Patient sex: M
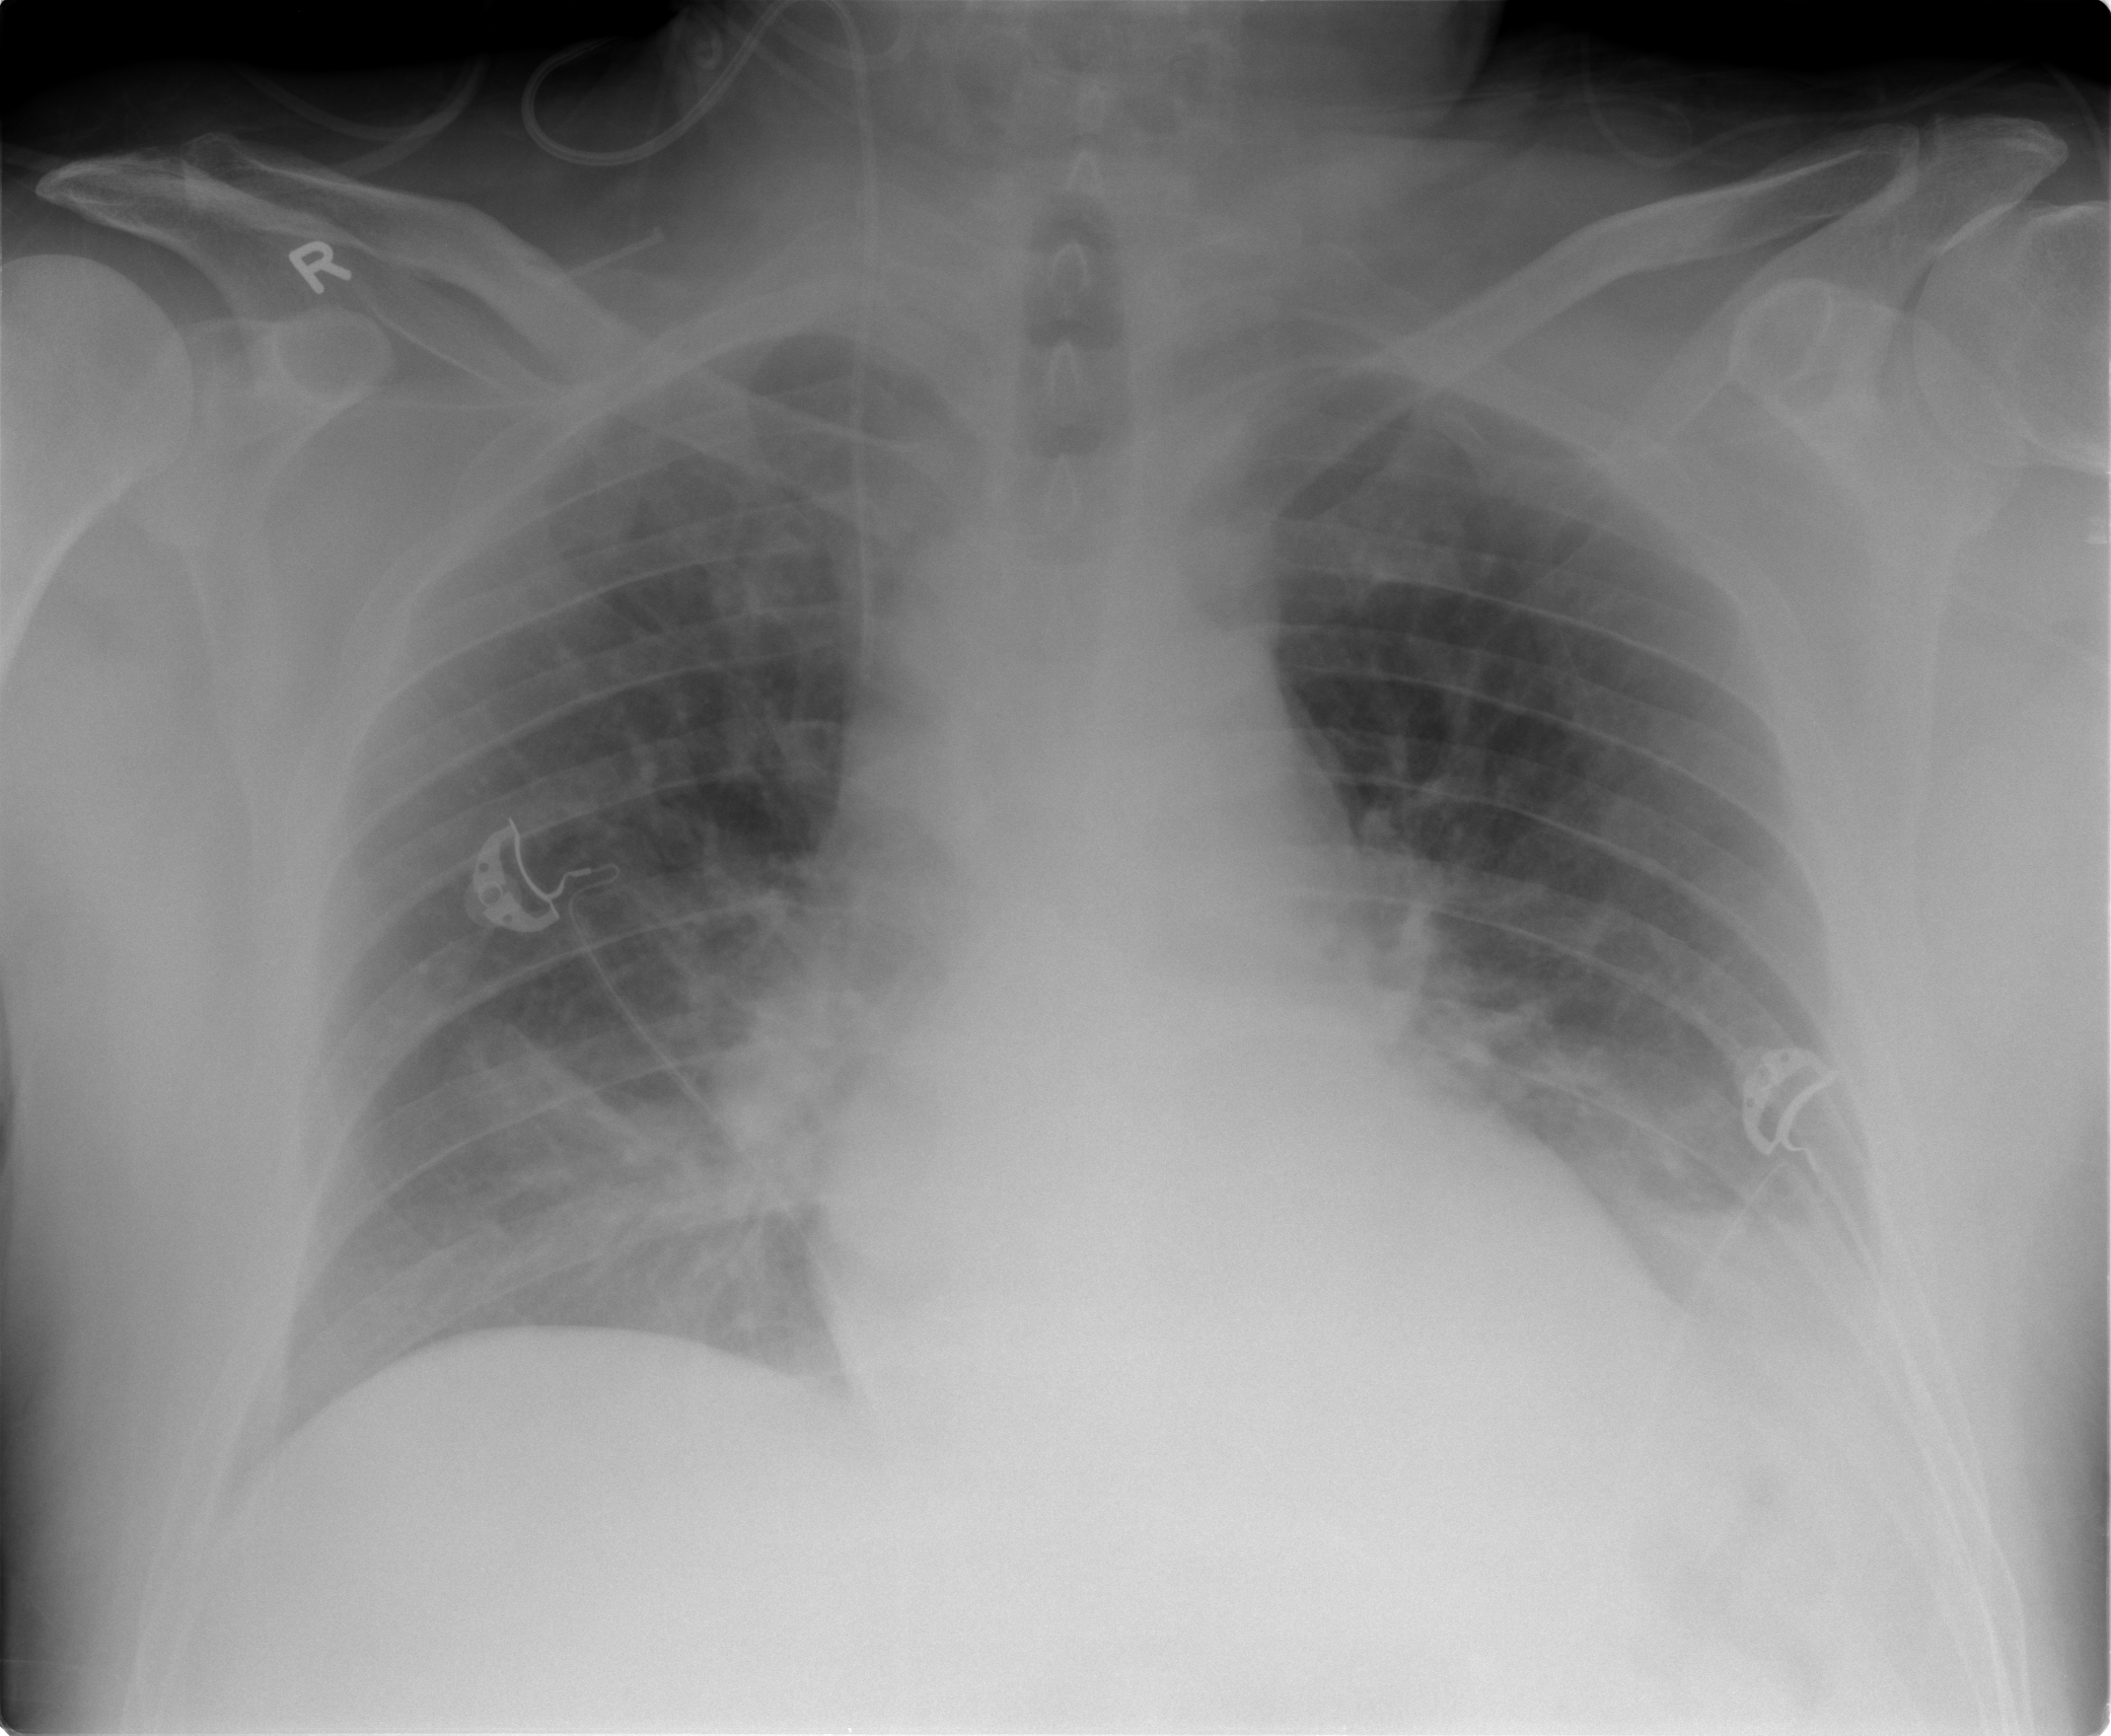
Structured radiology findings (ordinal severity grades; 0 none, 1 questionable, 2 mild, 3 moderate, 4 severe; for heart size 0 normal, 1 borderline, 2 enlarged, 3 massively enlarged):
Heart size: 0
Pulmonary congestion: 2
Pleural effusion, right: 0
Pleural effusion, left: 2
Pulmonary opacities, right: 2
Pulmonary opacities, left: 1
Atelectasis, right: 0
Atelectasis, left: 2